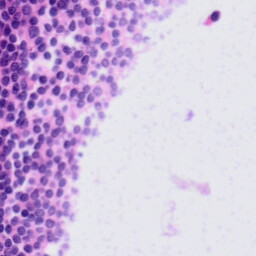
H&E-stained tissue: Tonsil